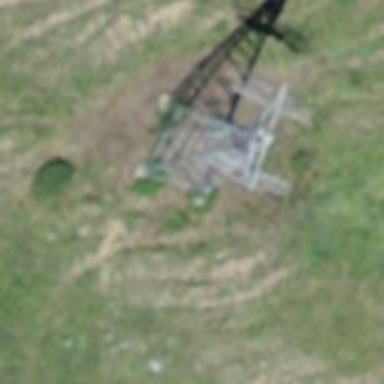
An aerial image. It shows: Pylon for aerialway.